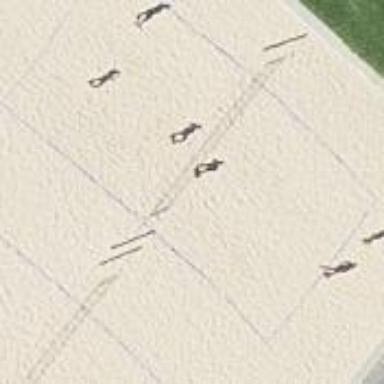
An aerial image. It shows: Pitch used for beach volleyball.